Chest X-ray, AP view. Patient: 61 years old, sex M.
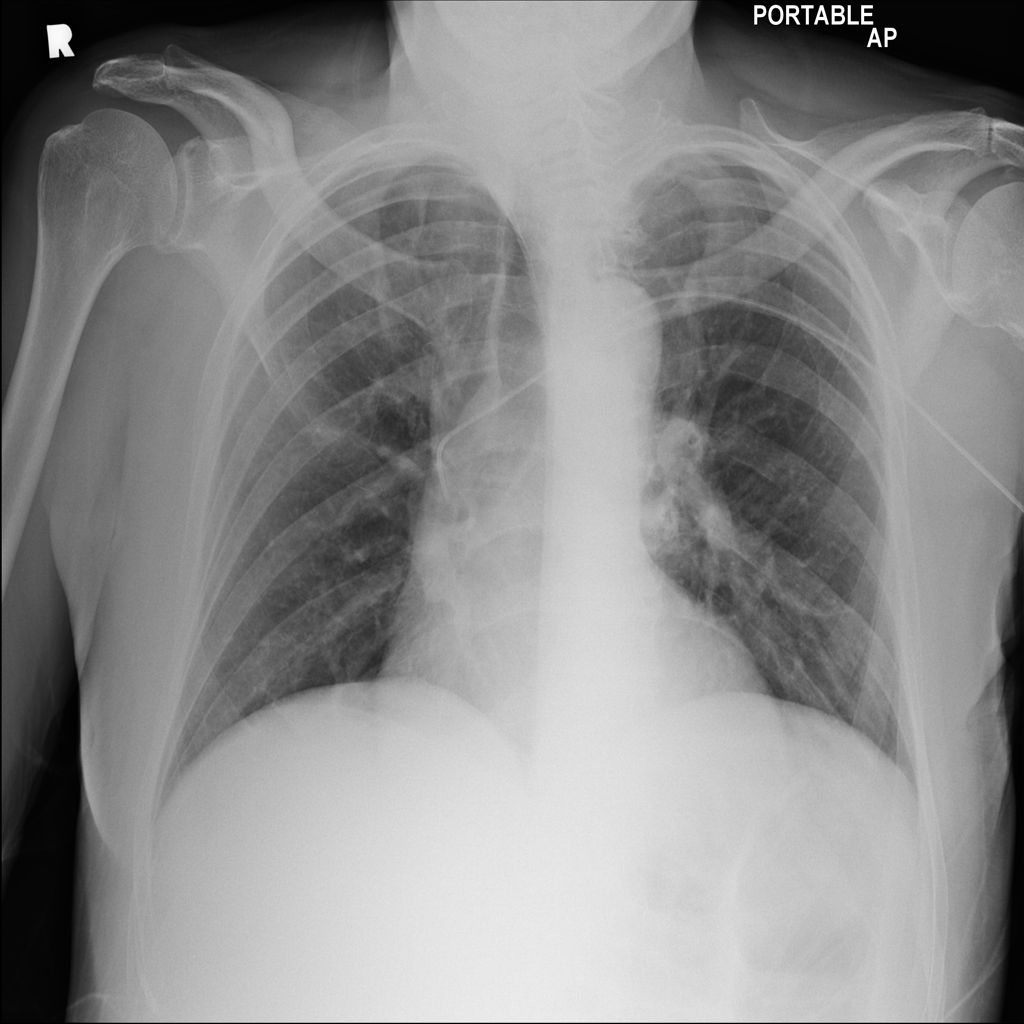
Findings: No Finding